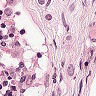
Metastatic tissue present: yes